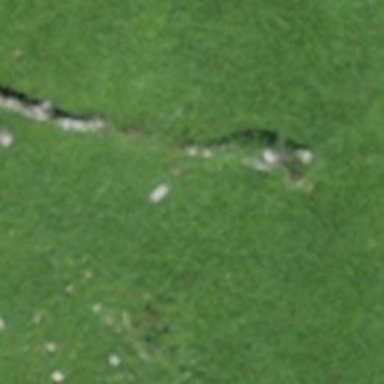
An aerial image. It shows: Dry stone wall barrier.